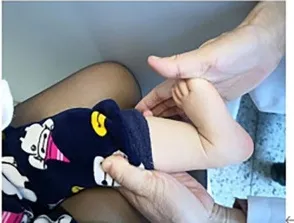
Hypotonia.
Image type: medical_photograph (skin_photograph)